RGB frame:
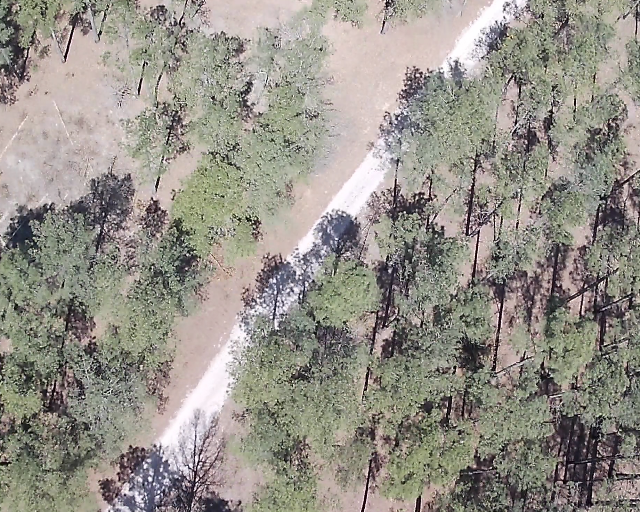
Thermal frame:
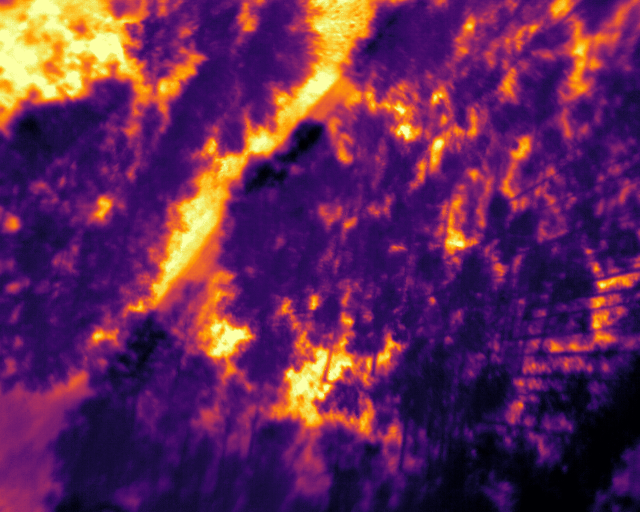
Captured: 2026-02-27 02:42:36
Pixels at or above 80 °C: 0 (fraction of frame: 0)